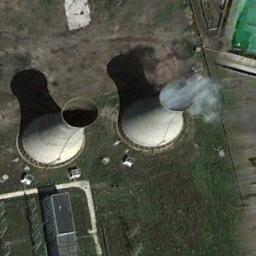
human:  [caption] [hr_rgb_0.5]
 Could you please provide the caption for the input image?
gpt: There are three thermal power stations, and two of them are emitting heavy smoke .

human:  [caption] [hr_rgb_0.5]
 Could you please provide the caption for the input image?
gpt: There are many buildings of different shapes next to the thermal power station .

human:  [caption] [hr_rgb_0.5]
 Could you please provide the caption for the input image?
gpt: There are two cooling towers in the thermal power station, one steaming .

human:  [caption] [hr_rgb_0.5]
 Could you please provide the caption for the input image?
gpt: The thermal power station is on the grass next to some buildings with white mist above .

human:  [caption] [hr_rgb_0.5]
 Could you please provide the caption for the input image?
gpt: There are two chimneys on the thermal power station .